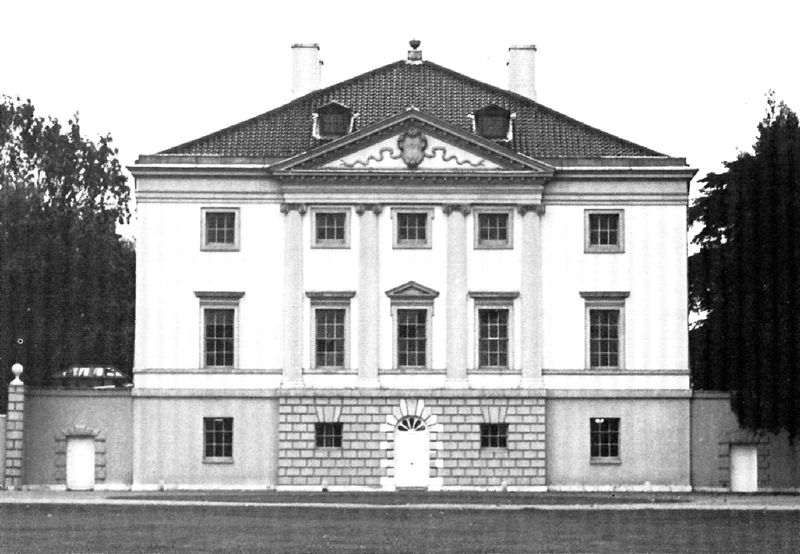
Titel: London, Twickenham, Marble Hill
Künstler: Roger Morris
Standort: Twickenham (EU - GB)
Schlagwörter: baum, fenster, strasse, dach, kamin, giebel, mauer, foto, schwarz weiß, villa, pforte, viktorianisch, fensterfront, zwei schornsteine, klassizismus, herrenhaus, prunkgiebel